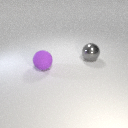
large gray metal sphere to the right of large purple rubber sphere